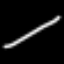
Label: line